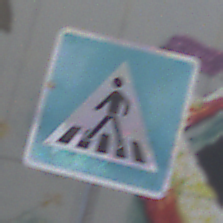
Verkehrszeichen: FussgaengerueberwegRechts
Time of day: MorningAfternoon
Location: Outdoor (Urban)
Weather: PartlyCloudy
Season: NotSpecified
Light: Natural